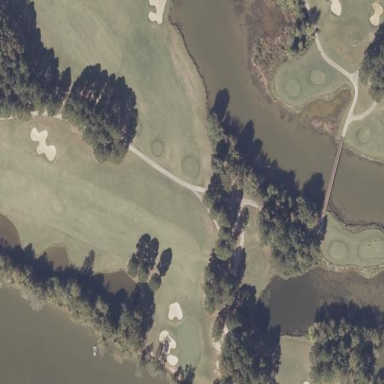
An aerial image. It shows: Golf fairway in the image.